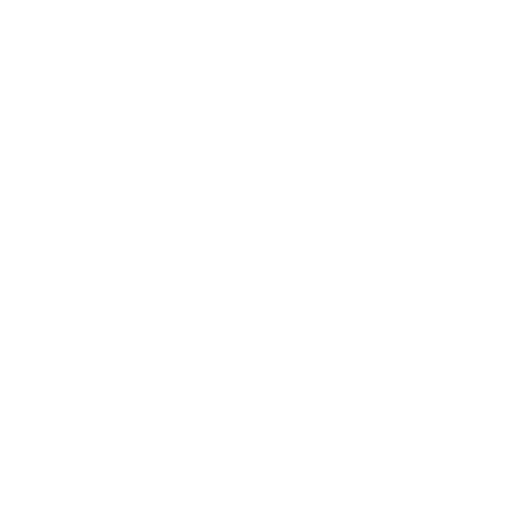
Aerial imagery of mountain in Alaska named Plain Mountain containing only unknown